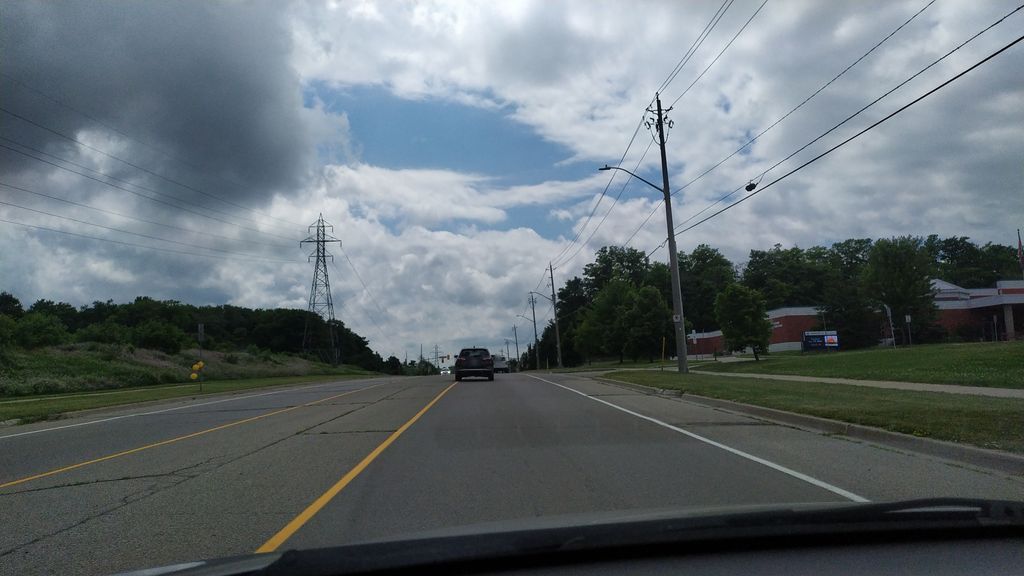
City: kitchener-waterloo